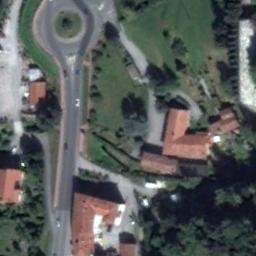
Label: roundabout